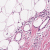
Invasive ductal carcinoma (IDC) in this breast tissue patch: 0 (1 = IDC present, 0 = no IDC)